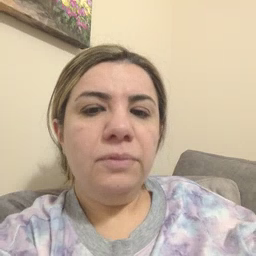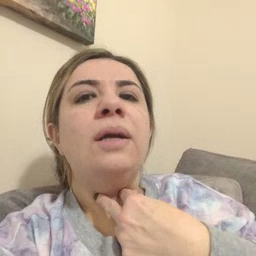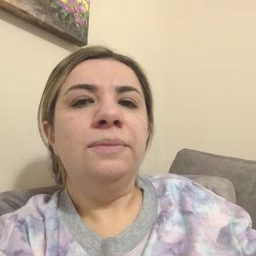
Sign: stuck